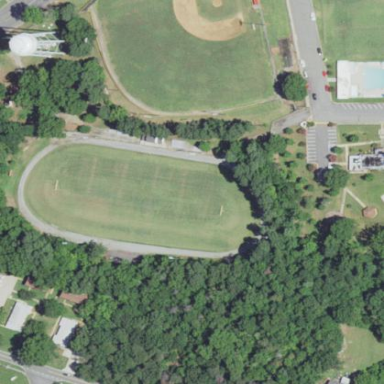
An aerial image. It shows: American football pitch.